Field crop: maize
Growth stage: 2
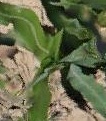
Species: maize